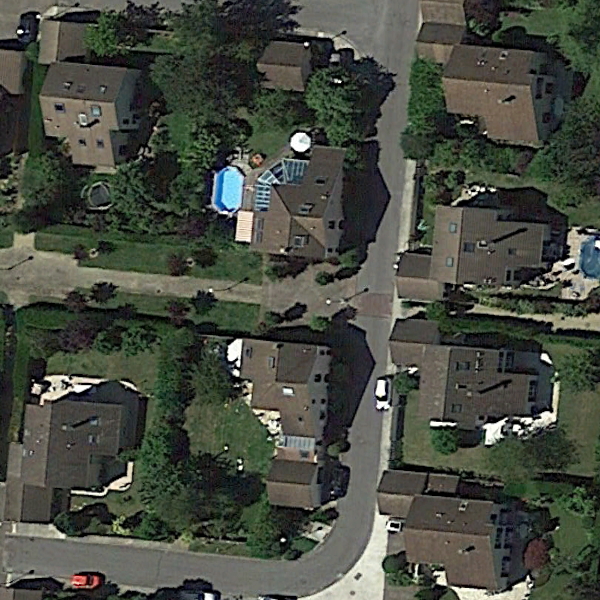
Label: MediumResidential